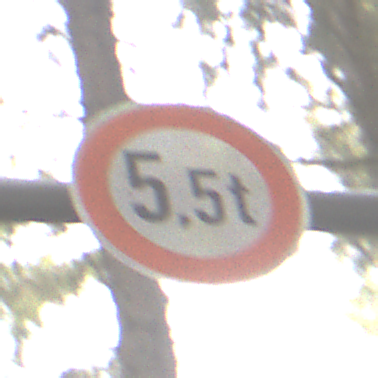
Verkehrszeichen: TatsaechlicheMasse
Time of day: MorningAfternoon
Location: Outdoor (Nature)
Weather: Overcast
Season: Winter
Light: Natural